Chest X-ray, PA view. Patient: 51 years old, sex F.
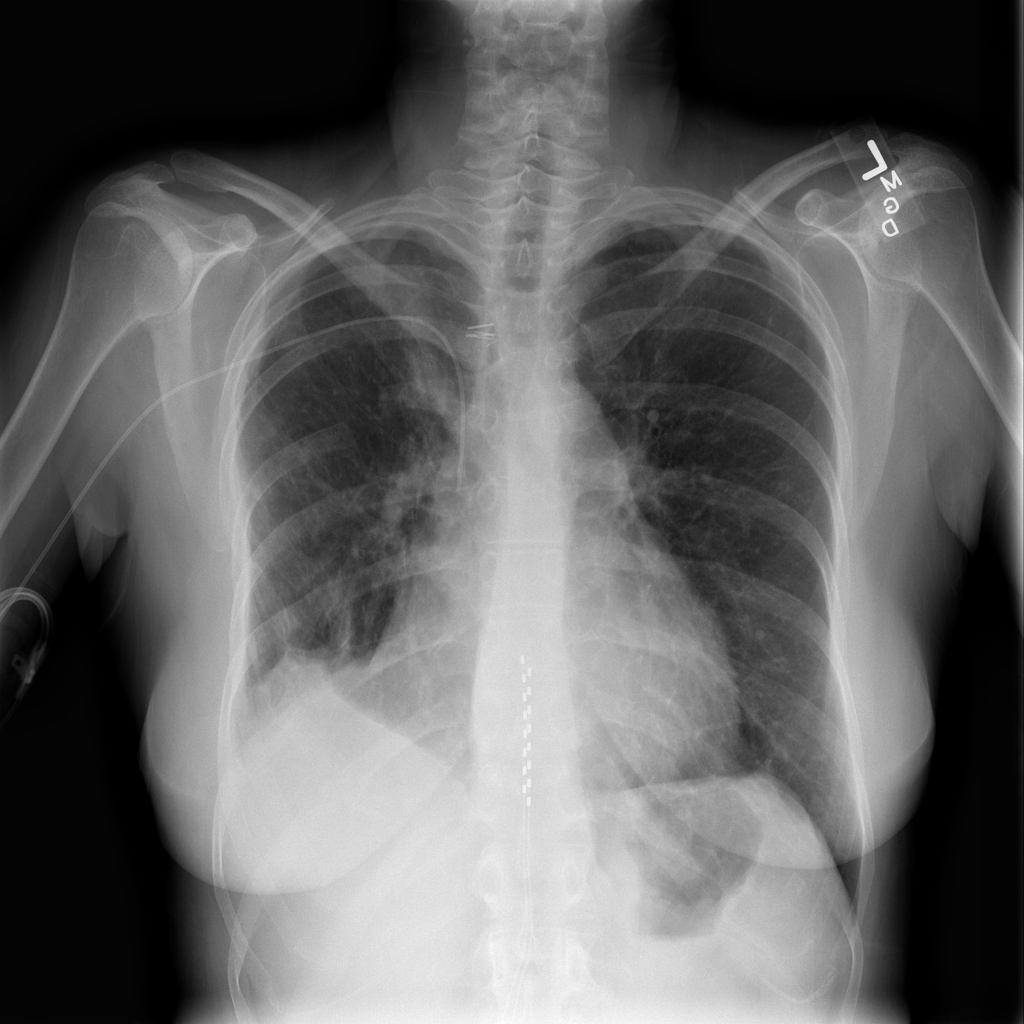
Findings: No Finding